Question: My application is crashing whenever i click on submit button.
2011-08-09 19:41:29.590 ItcHotel[3888:207] reached here in didReceiveData
2011-08-09 19:41:29.593 ItcHotel[3888:207] -[NSArray initWithObjects:count:]: attempt to insert nil object at objects[0]'
*** Call stack at first throw:

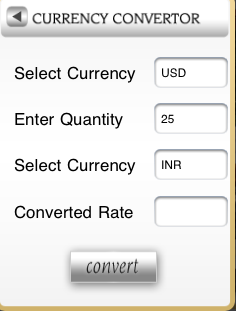
Answer: The error is self-explanatory. You are attempting to insert 'nil' into the first position of the array (index 0). 'NSArray' objects can not contain 'nil' values. The C array passed as parameter to 'initWithObjects:count:' must contain 'nil' values.
Add some code if you want more detail.